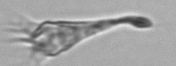
Label: Paratontonia_gracillima